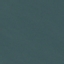
Land use / land cover: SeaLake